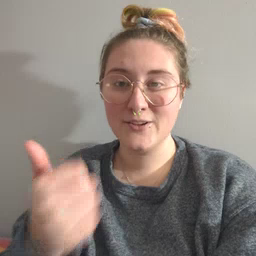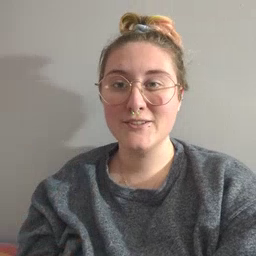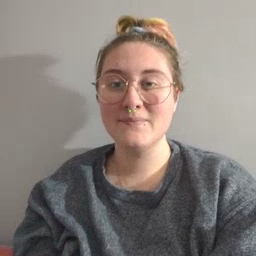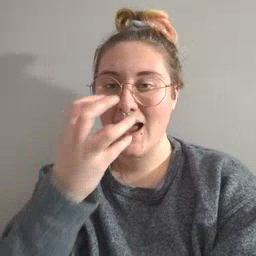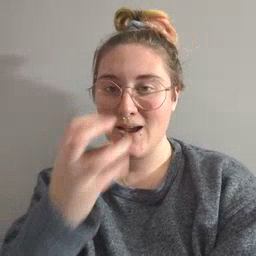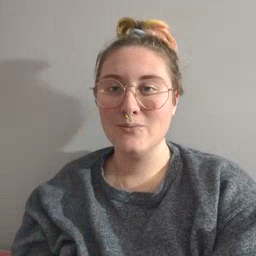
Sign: clown